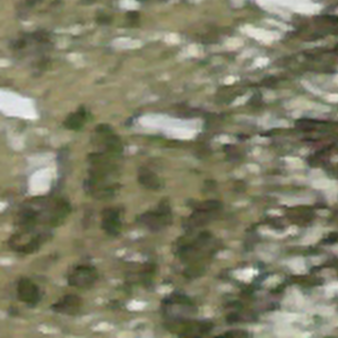
Label: other